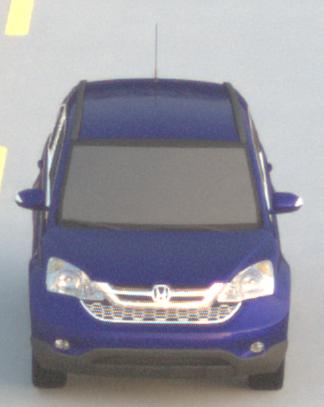
Make: Honda
Model: CR-V
Detailed model: CR-V (III) (04/10 - 10/12)
Model produced from: 2010
Model produced until: 2012
Doors: 5
Color: blue
Road condition: dry road
Daytime: sunrise or sunset
Contrast: low contrast